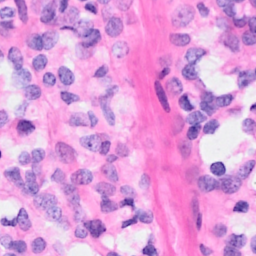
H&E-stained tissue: Breast